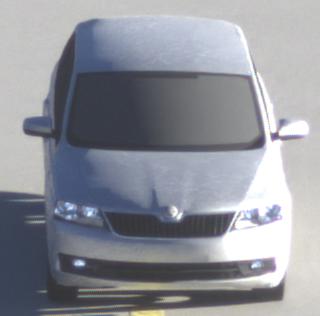
Make: Skoda
Model: Rapid Spaceback 1.2 TSI
Detailed model: Rapid Spaceback
Model produced from: 2013/10
Model produced until: 2015/04
Doors: 5
Color: white
Road condition: dry road
Daytime: sunrise or sunset
Contrast: high contrast